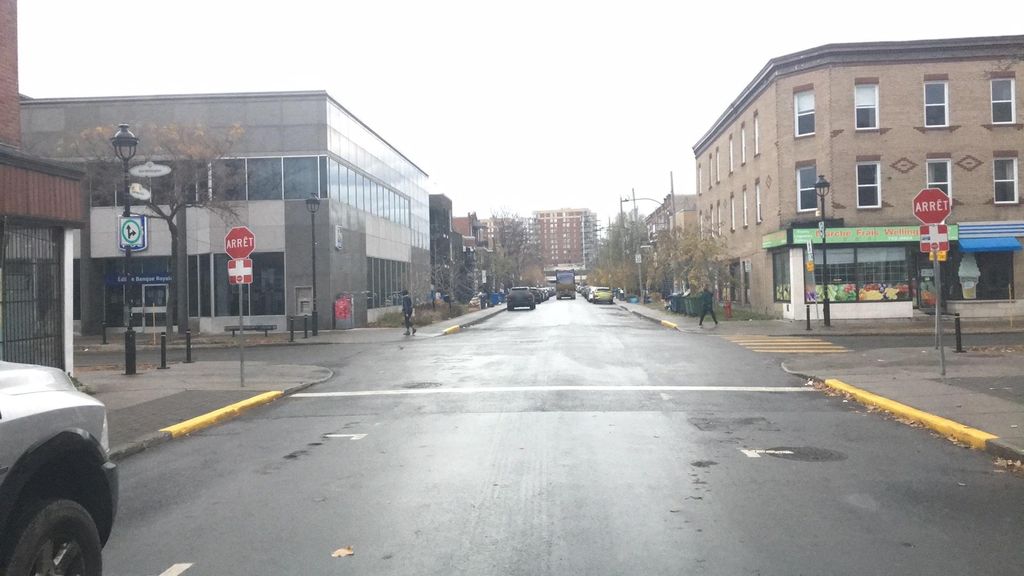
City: montreal